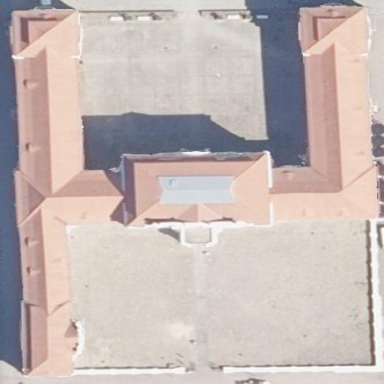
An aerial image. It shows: White building with roof made of roof tiles. This historical castle is of stately type.